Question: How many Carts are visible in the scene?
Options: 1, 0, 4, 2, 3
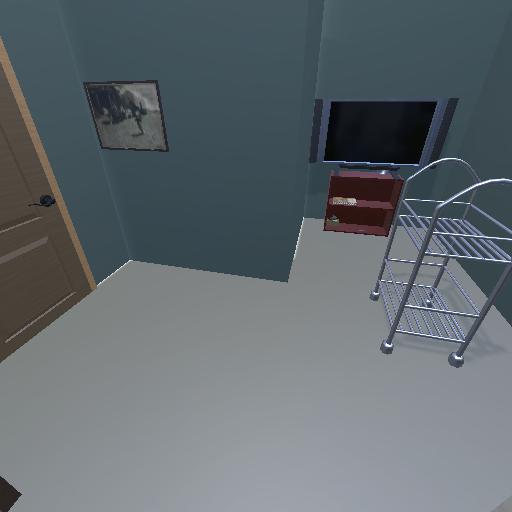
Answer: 1